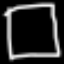
Label: square